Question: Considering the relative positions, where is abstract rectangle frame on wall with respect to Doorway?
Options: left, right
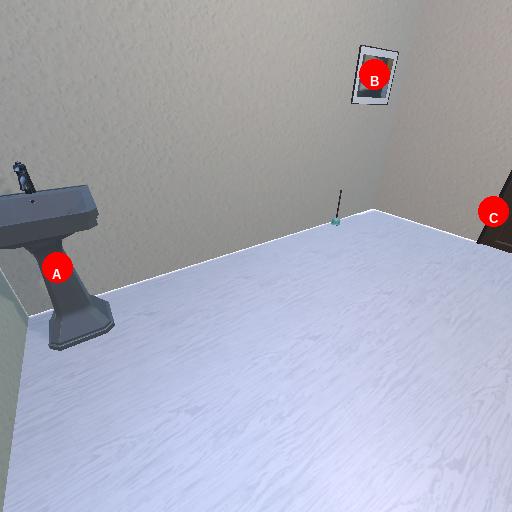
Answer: left